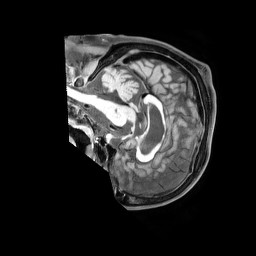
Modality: T1w
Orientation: sagittal
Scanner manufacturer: philips
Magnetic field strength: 3 T
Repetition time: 0.6 s
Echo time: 0.02833 s